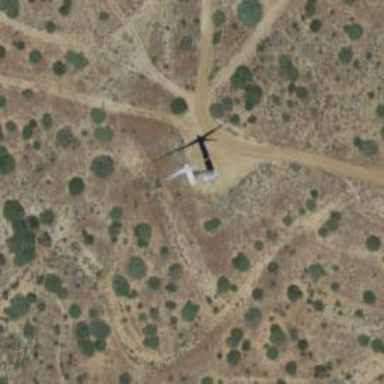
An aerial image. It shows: Wind power generator utilizing wind turbines.